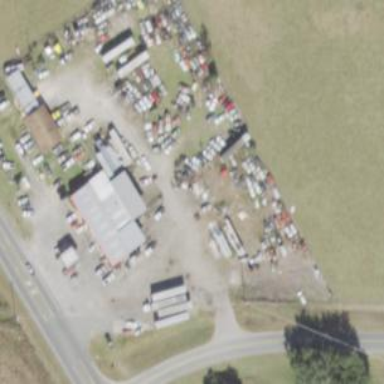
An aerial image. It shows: Scrap yard situated in industrial area.